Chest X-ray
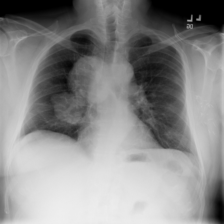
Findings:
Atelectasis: negative
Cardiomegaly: negative
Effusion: negative
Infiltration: negative
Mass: positive
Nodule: negative
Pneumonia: negative
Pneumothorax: negative
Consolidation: negative
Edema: negative
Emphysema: negative
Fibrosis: negative
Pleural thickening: negative
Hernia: negative